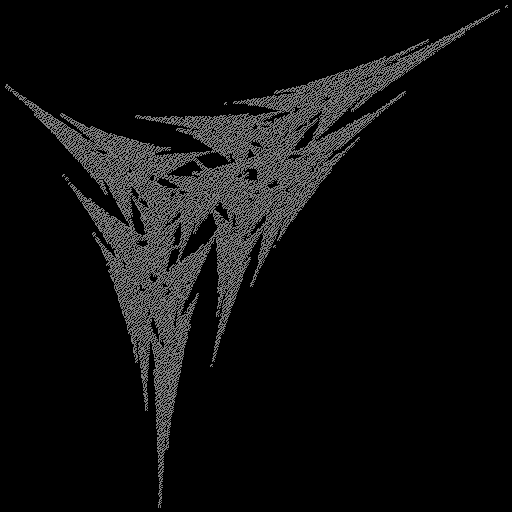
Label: snowcap